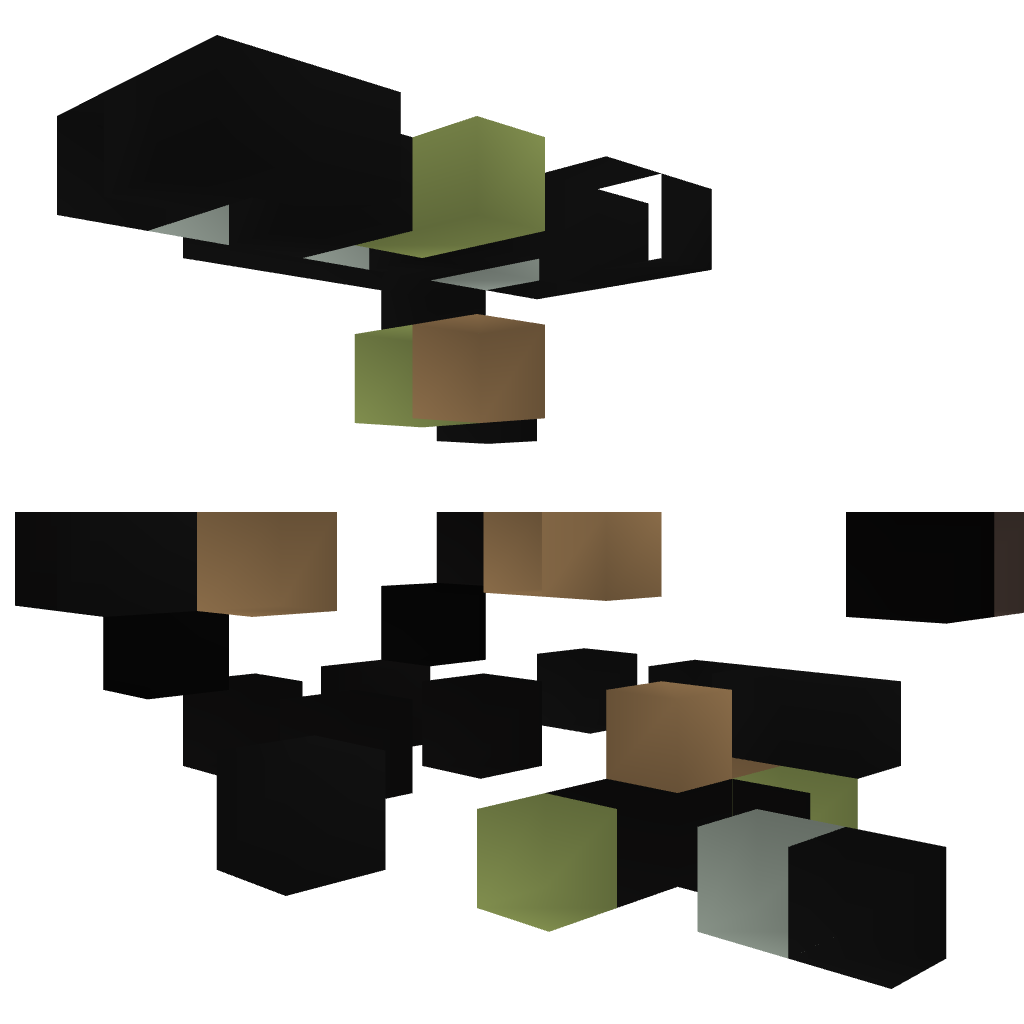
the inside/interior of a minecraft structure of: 3x3 completely hidden piston door